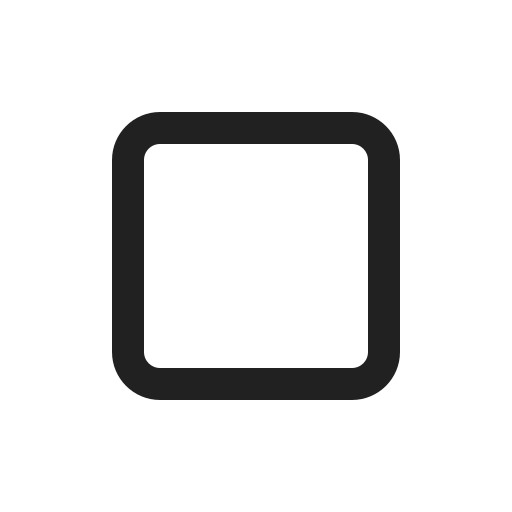
white  small square high contrast